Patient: sex M, age 61
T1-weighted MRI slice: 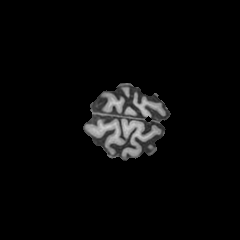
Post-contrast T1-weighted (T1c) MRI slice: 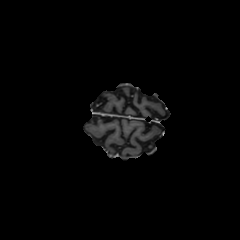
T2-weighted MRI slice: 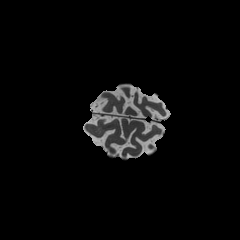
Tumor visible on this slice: no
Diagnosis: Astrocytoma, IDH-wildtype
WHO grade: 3